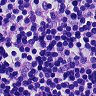
Metastatic tissue present: no